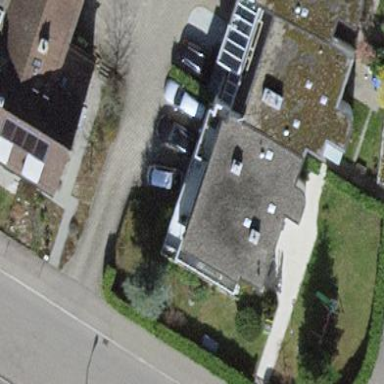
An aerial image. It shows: Terrace building with flat roof.